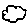
Label: cloud